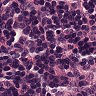
Metastatic tissue present: no